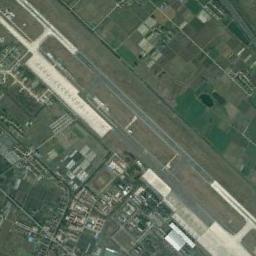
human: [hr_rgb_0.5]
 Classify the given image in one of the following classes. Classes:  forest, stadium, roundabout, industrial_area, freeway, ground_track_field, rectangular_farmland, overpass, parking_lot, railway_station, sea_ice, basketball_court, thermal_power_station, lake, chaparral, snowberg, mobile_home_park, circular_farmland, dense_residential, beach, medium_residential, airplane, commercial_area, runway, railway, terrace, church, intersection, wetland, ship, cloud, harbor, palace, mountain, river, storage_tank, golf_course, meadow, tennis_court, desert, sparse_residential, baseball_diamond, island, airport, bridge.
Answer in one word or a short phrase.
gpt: airport